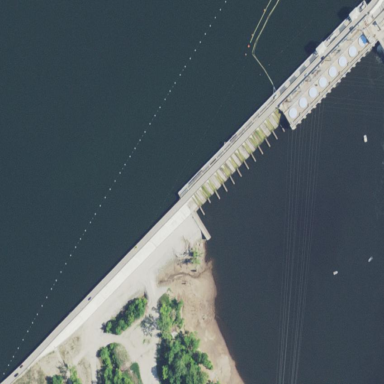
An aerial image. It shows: Dam on waterway with power plant.